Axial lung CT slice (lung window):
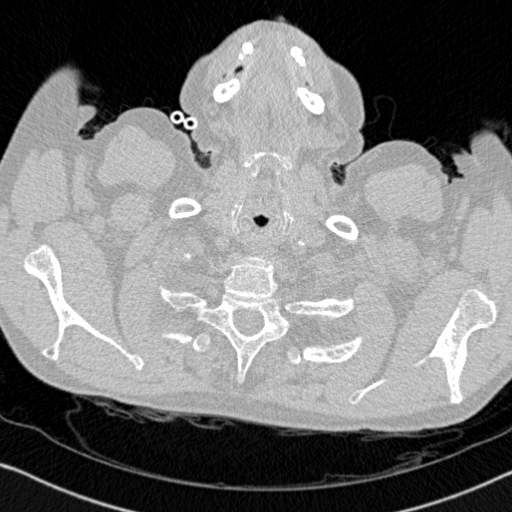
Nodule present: no